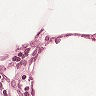
Metastatic tissue present: no